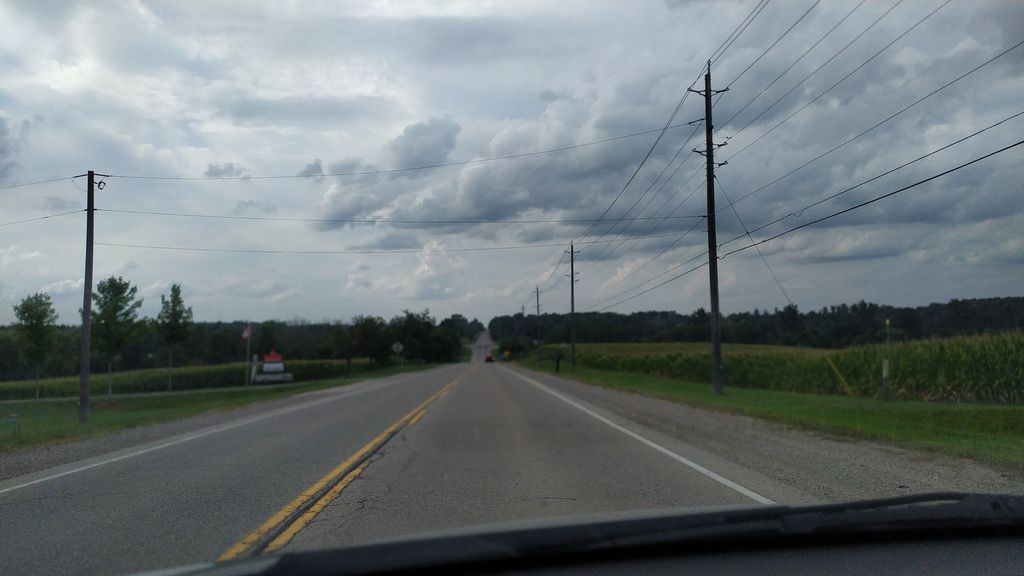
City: kitchener-waterloo